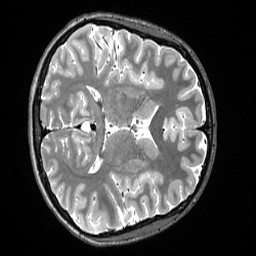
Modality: T2w
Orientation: axial
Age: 30
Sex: female
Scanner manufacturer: siemens
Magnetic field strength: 3 T
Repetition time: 3.2 s
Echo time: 0.563 s